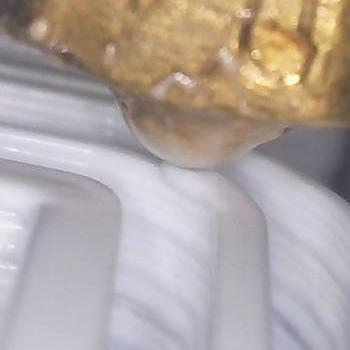
Flow rate: 238%